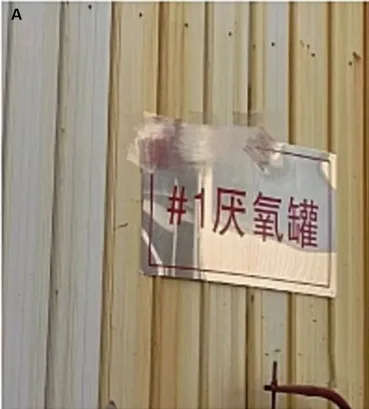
(A) Signs in Chinese for anaerobic tanks.
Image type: radiology (x_ray)